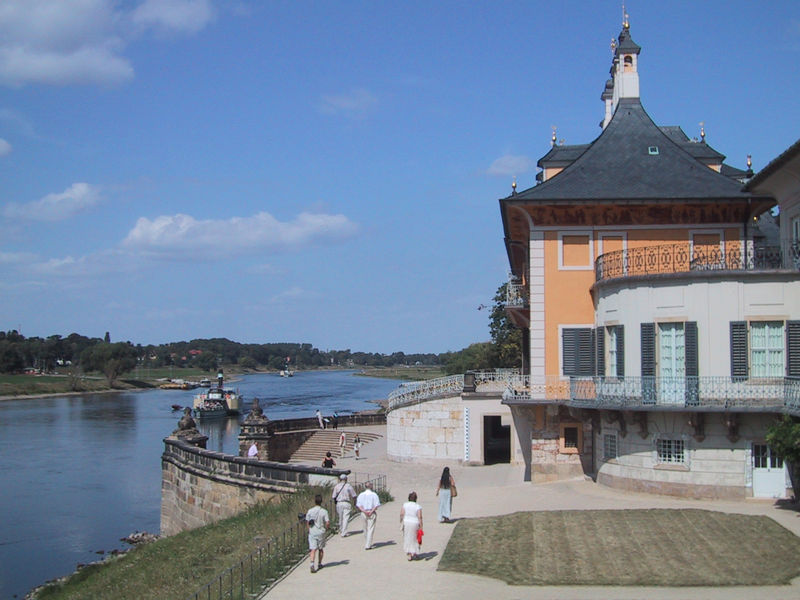
Titel: Pillnitz, Wasserpalais
Standort: Dresden, Pillnitz, Wasserpalais (EU - D - Sachsen)
Schlagwörter: blau, himmel, wasser, bäume, fluss, grün, menschen, ocker, see, ufer, fenster, orange, schwarz, dach, gebäude, haus, park, rasen, schloss, weg, leute, architektur, häuser, fensterläden, kamin, rund, schornstein, garten, deutschland, aussicht, balkon, schiff, schiffe, passanten, mauer, platz, promenade, dampfer, dampfschiff, treppe, treppen, stuck, geländer, foto, fotografie, burg, palast, sonnig, chinesisch, china, villa, anwesen, heidelberg, freitreppe, dresden, weise, touristen, elbe, pillnitz, balokn, domizil, schloss pillnitz